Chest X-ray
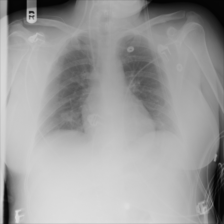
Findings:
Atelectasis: negative
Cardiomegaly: negative
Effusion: negative
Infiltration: negative
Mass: negative
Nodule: negative
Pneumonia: negative
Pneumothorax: negative
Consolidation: negative
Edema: negative
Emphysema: negative
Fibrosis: negative
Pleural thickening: negative
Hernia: negative